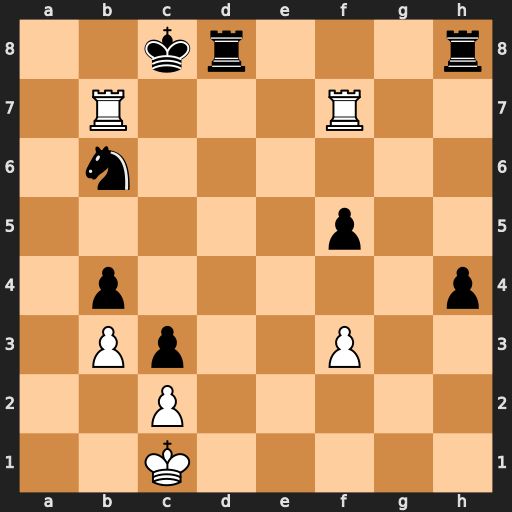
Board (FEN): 2kr3r/1R3R2/1n6/5p2/1p5p/1Pp2P2/2P5/2K5
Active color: w
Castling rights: -
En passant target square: -
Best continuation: Rfc7#